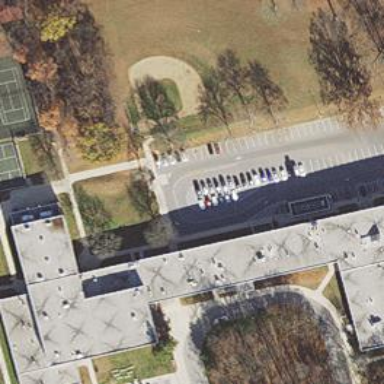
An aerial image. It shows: School building.